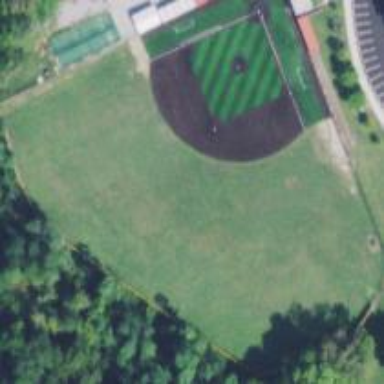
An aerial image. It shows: Baseball pitch for leisure land.